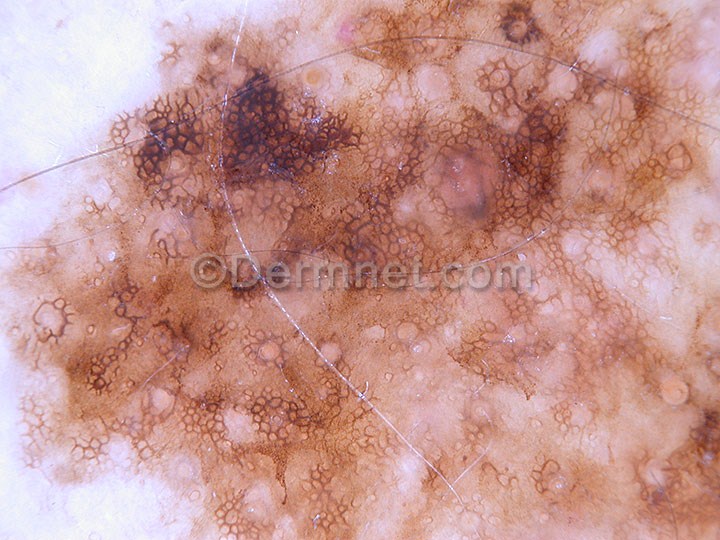
Disease: Light Diseases and Disorders of Pigmentation